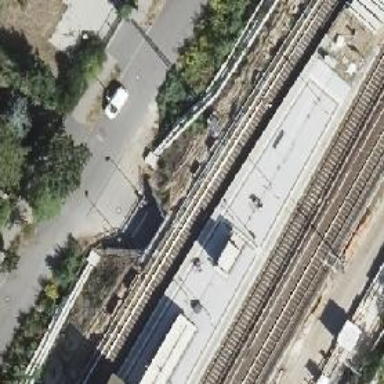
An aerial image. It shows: Close-up of railway platform edge.